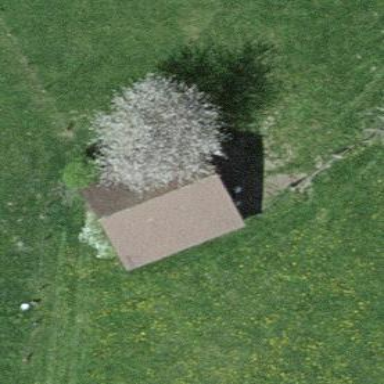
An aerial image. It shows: Barn.